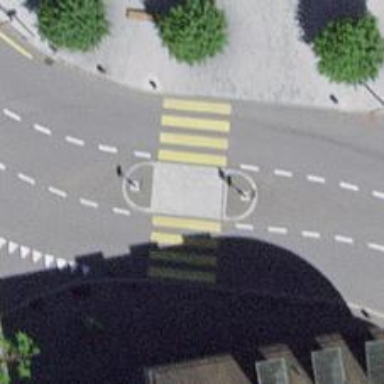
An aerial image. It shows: Zebra crossing with road island.